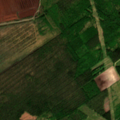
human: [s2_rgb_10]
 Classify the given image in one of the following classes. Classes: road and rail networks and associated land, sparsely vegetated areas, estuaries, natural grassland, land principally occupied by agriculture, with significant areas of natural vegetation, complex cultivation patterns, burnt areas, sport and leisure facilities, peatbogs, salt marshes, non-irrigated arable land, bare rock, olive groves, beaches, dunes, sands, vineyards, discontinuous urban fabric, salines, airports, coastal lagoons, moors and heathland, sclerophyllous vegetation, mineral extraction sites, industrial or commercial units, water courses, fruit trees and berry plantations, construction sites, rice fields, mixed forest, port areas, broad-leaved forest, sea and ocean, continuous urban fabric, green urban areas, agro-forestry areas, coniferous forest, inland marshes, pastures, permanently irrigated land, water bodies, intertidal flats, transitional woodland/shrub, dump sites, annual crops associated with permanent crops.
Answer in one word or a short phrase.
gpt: broad-leaved forest, coniferous forest, mixed forest, transitional woodland/shrub